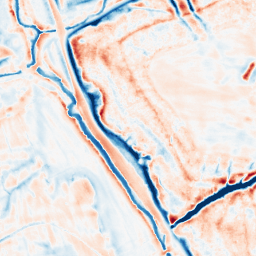
Category: edge_preserving
Decomposition family: bilateral
Decomposition parameters: d: 21
sigma_color: 150
sigma_space: 100
Upsampling method: linear_exact
Upsampling parameters: scale: 4
Upsampling scale: 4